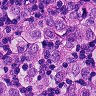
Metastatic tissue present: yes